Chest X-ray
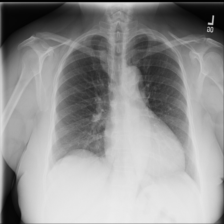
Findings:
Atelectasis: negative
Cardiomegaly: negative
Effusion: negative
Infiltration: positive
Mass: negative
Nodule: negative
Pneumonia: negative
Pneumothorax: negative
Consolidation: negative
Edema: negative
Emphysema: negative
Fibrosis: negative
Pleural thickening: negative
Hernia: negative